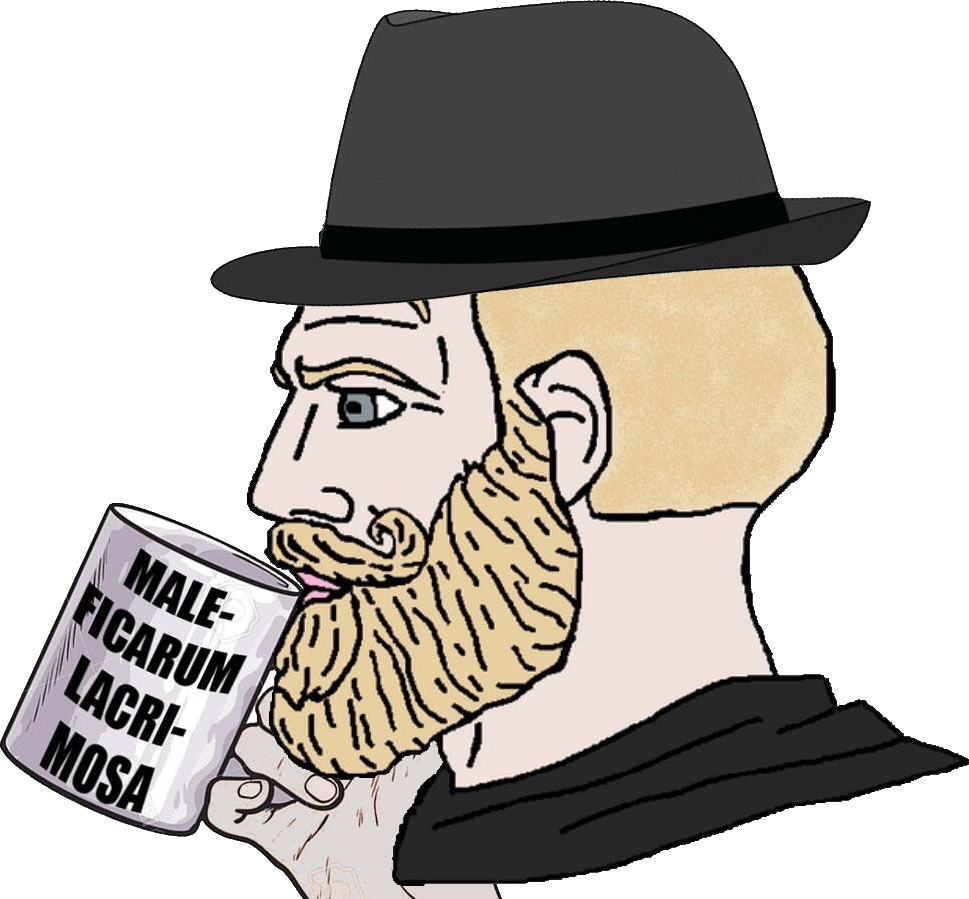
Label: 4_Yes_Chad